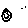
Label: smiley face